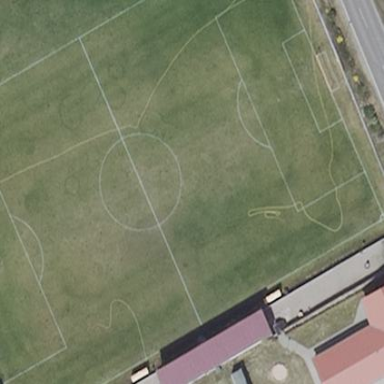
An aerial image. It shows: Soccer pitch for leisure land activities.